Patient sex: M
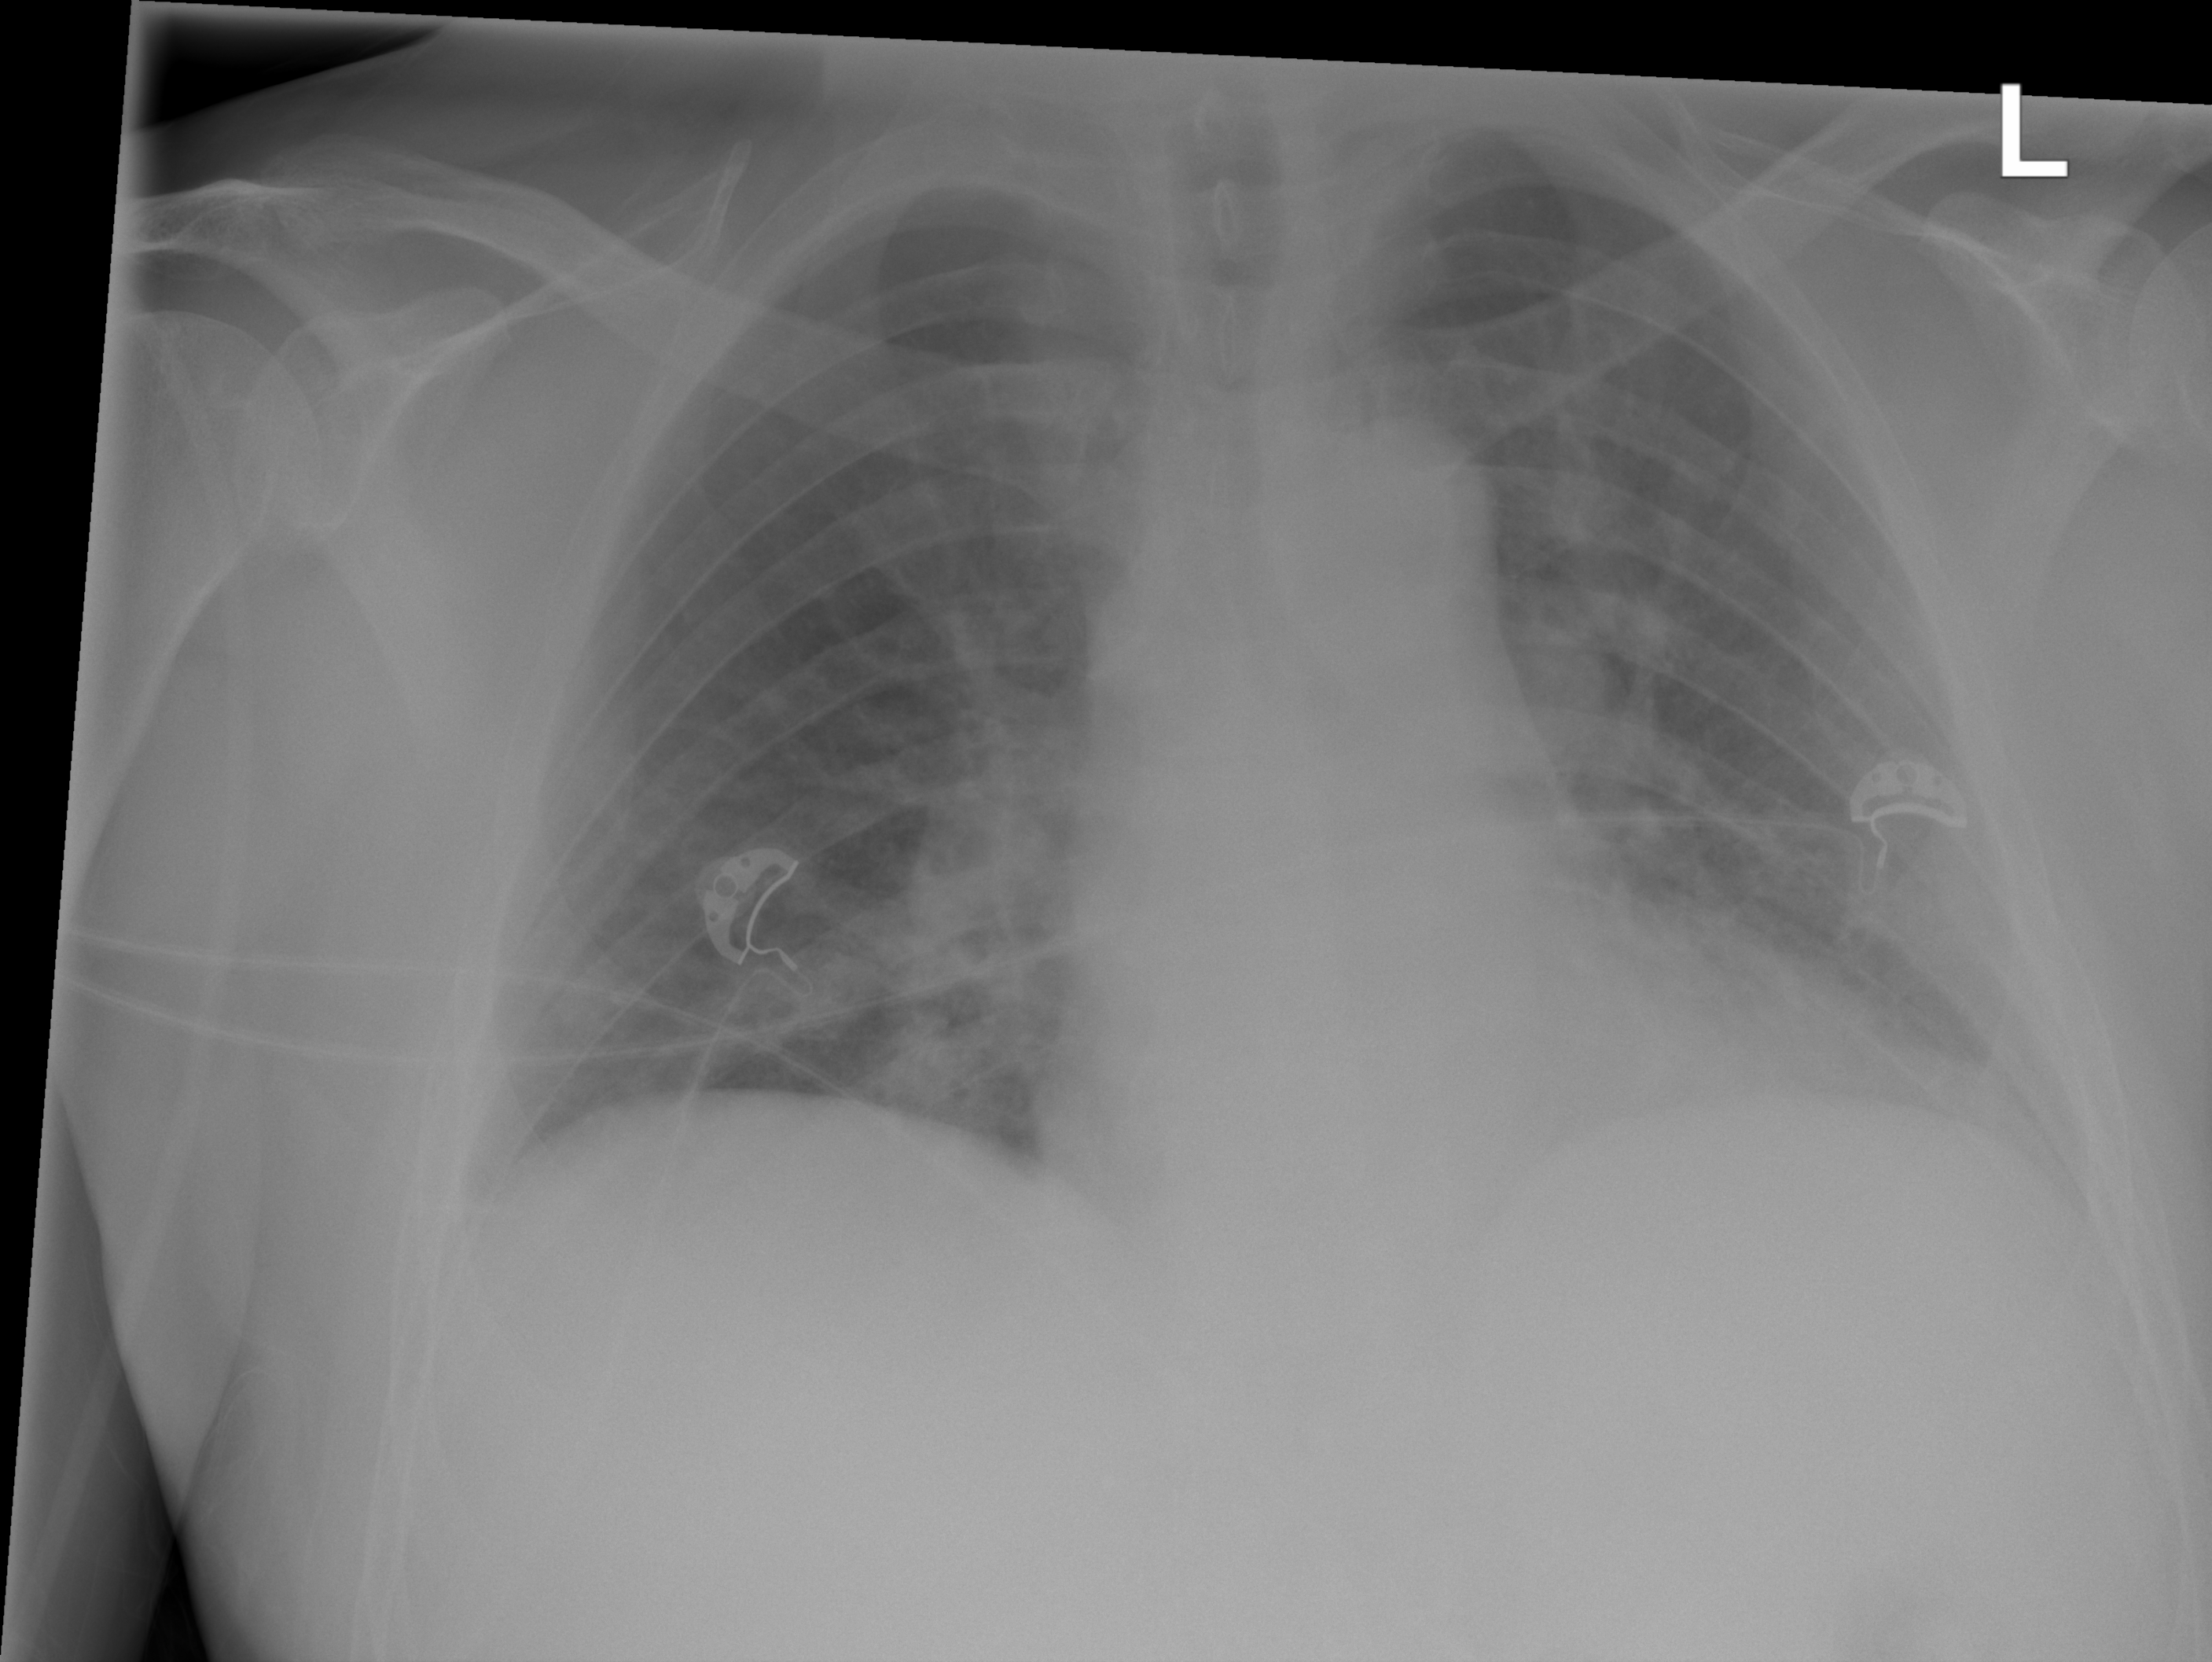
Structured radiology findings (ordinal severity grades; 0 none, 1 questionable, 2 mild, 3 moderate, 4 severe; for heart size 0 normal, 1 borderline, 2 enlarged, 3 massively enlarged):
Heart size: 1
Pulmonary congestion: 1
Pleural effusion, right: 0
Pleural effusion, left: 1
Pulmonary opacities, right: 0
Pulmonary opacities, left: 0
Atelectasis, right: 0
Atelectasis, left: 2